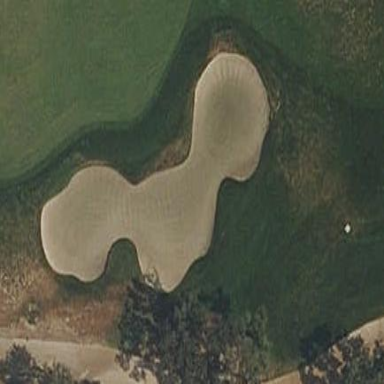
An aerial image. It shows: Sandy area is golf bunker.